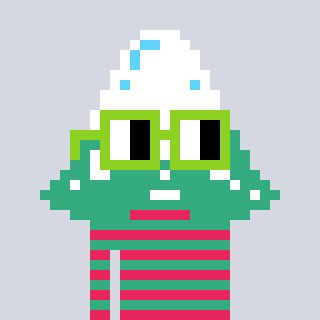
a pixel art character with square light green glasses, a snowy mountain-shaped head and a teal-colored body on a cool background